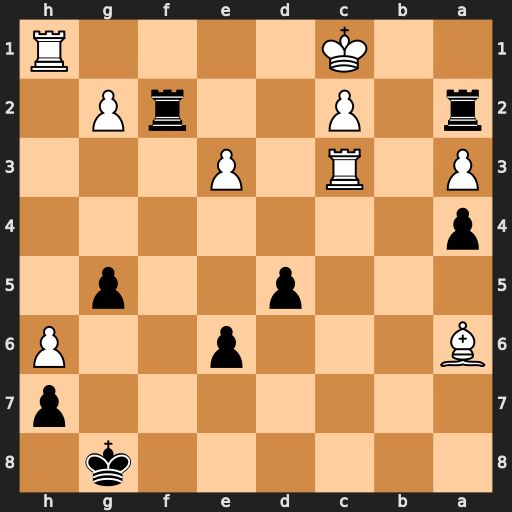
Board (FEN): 6k1/7p/B3p2P/3p2p1/p7/P1R1P3/r1P2rP1/2K4R
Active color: b
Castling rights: -
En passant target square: -
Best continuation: Ra1+ Kb2 Rxh1